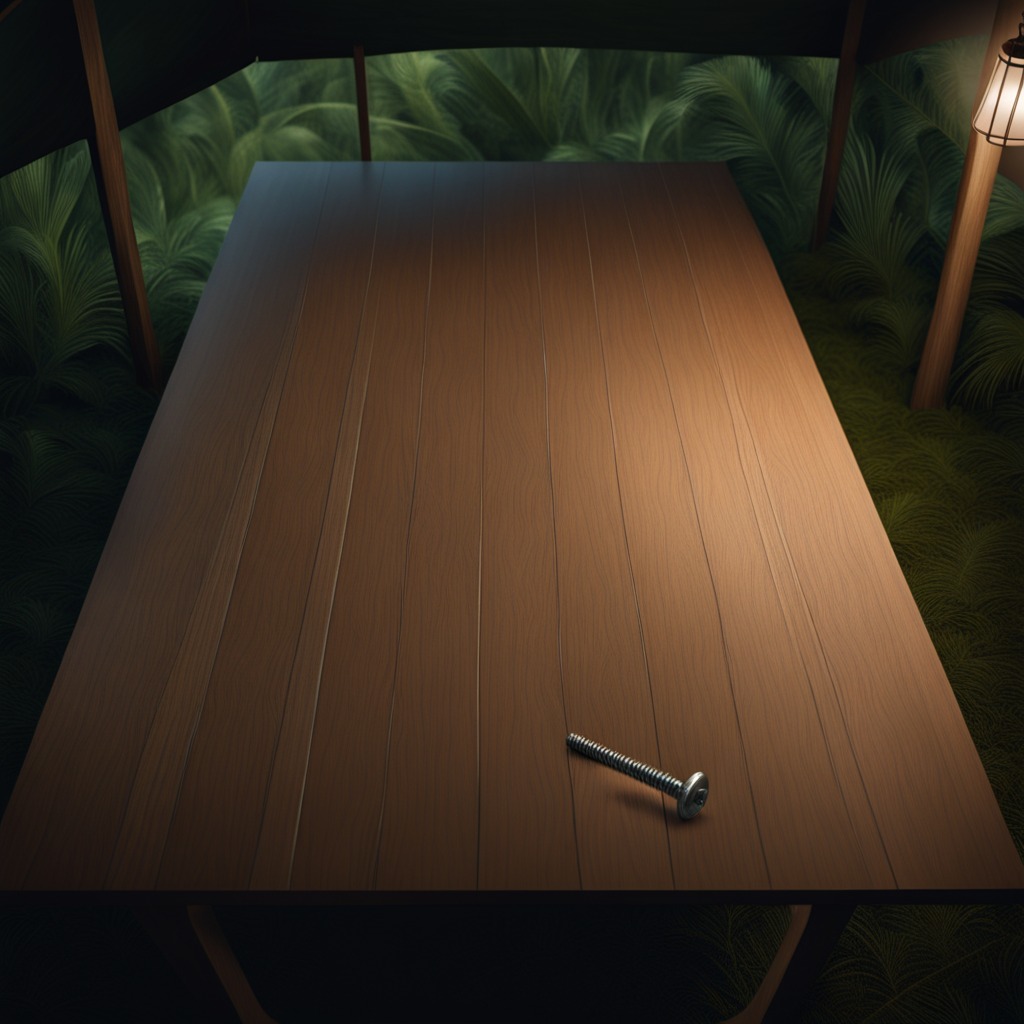
A metal screw lying on the wooden table.